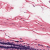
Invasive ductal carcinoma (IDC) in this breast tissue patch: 0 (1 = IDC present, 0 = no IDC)